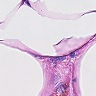
Metastatic tissue present: no